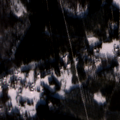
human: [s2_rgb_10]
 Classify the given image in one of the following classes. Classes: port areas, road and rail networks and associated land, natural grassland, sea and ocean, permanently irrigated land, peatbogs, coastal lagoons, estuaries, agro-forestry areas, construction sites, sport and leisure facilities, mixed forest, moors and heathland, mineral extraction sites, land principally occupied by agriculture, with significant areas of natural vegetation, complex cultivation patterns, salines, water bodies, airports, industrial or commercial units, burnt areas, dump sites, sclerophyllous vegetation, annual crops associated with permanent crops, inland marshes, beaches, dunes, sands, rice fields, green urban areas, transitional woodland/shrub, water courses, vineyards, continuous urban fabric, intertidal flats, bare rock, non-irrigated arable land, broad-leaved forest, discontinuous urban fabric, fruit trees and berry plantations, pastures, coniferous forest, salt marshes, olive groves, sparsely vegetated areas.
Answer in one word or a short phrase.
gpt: broad-leaved forest, coniferous forest, mixed forest